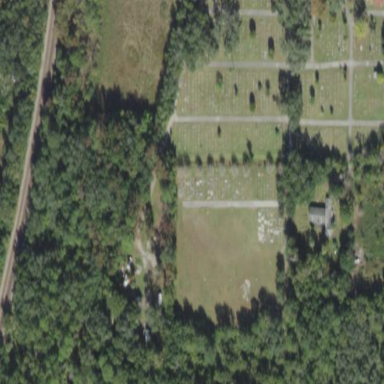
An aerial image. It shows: Cemetery.